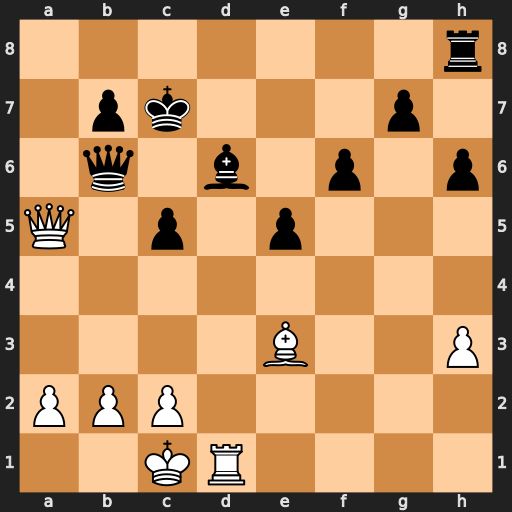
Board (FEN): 7r/1pk3p1/1q1b1p1p/Q1p1p3/8/4B2P/PPP5/2KR4
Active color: w
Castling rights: -
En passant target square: -
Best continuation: Qxb6+ Kxb6 Rxd6+